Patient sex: M
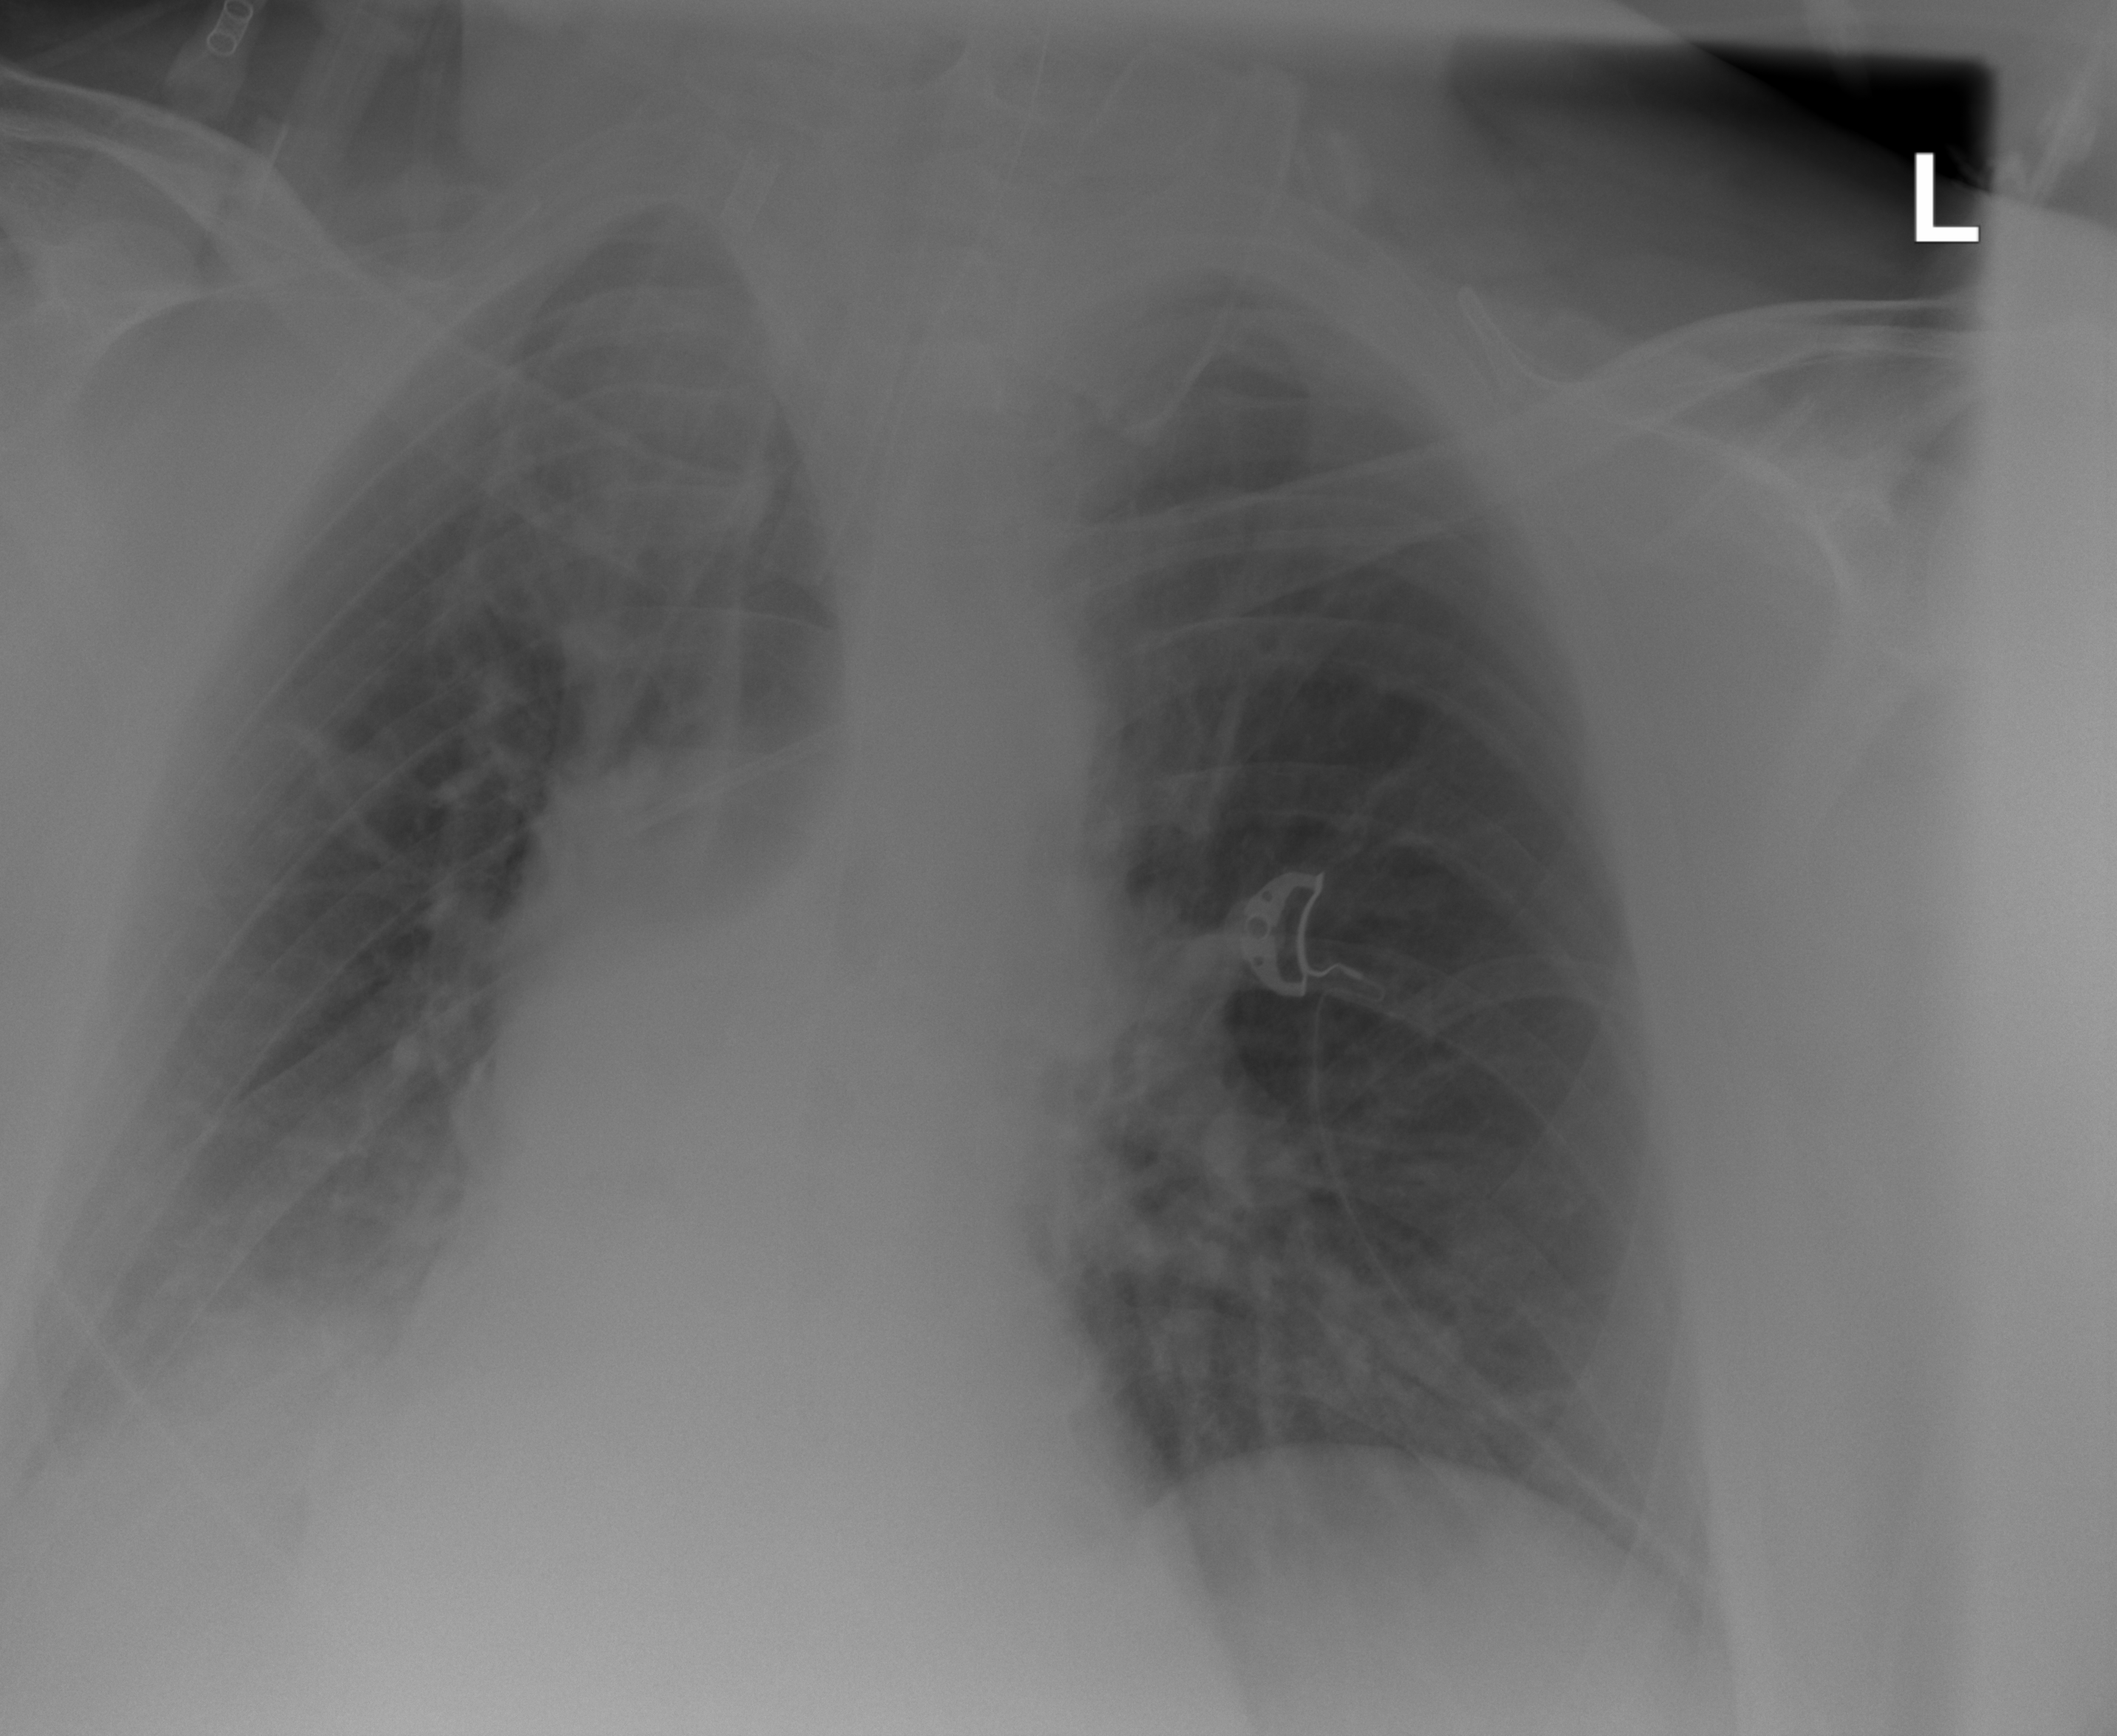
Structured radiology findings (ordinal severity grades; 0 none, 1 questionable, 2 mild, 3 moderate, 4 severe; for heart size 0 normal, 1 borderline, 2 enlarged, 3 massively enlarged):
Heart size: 0
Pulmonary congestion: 2
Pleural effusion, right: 1
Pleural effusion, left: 0
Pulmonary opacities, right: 0
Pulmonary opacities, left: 0
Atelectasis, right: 0
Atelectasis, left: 0